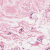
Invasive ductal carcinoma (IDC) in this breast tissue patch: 0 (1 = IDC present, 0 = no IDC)